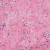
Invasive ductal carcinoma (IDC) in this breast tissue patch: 0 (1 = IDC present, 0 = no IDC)